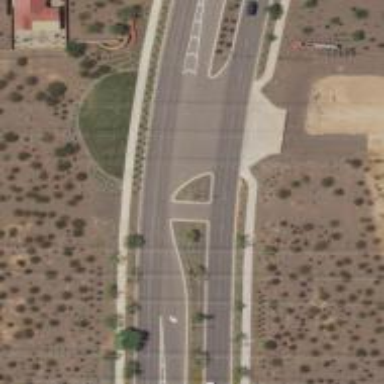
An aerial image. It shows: Tertiary link road with asphalt surface.